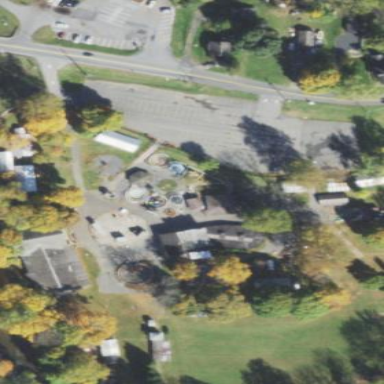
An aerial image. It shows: Theme park.